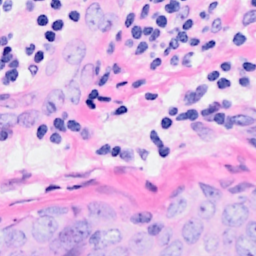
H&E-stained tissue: Breast